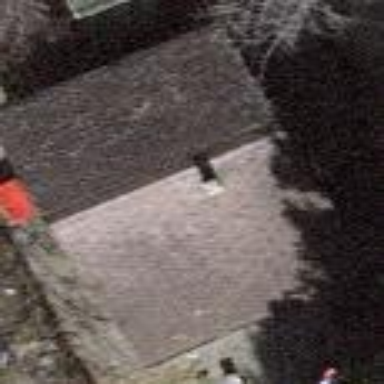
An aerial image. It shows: Simple house.